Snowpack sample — Buffalo Mountain, Silverthorne, Colorado, USA (2/22/26, 2:02 PM MST)
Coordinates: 39.622, -106.113
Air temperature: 33 °F
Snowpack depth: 63 cm
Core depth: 50 cm
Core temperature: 26.6 °F
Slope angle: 11°, slope face: 116°
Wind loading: low
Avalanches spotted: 0
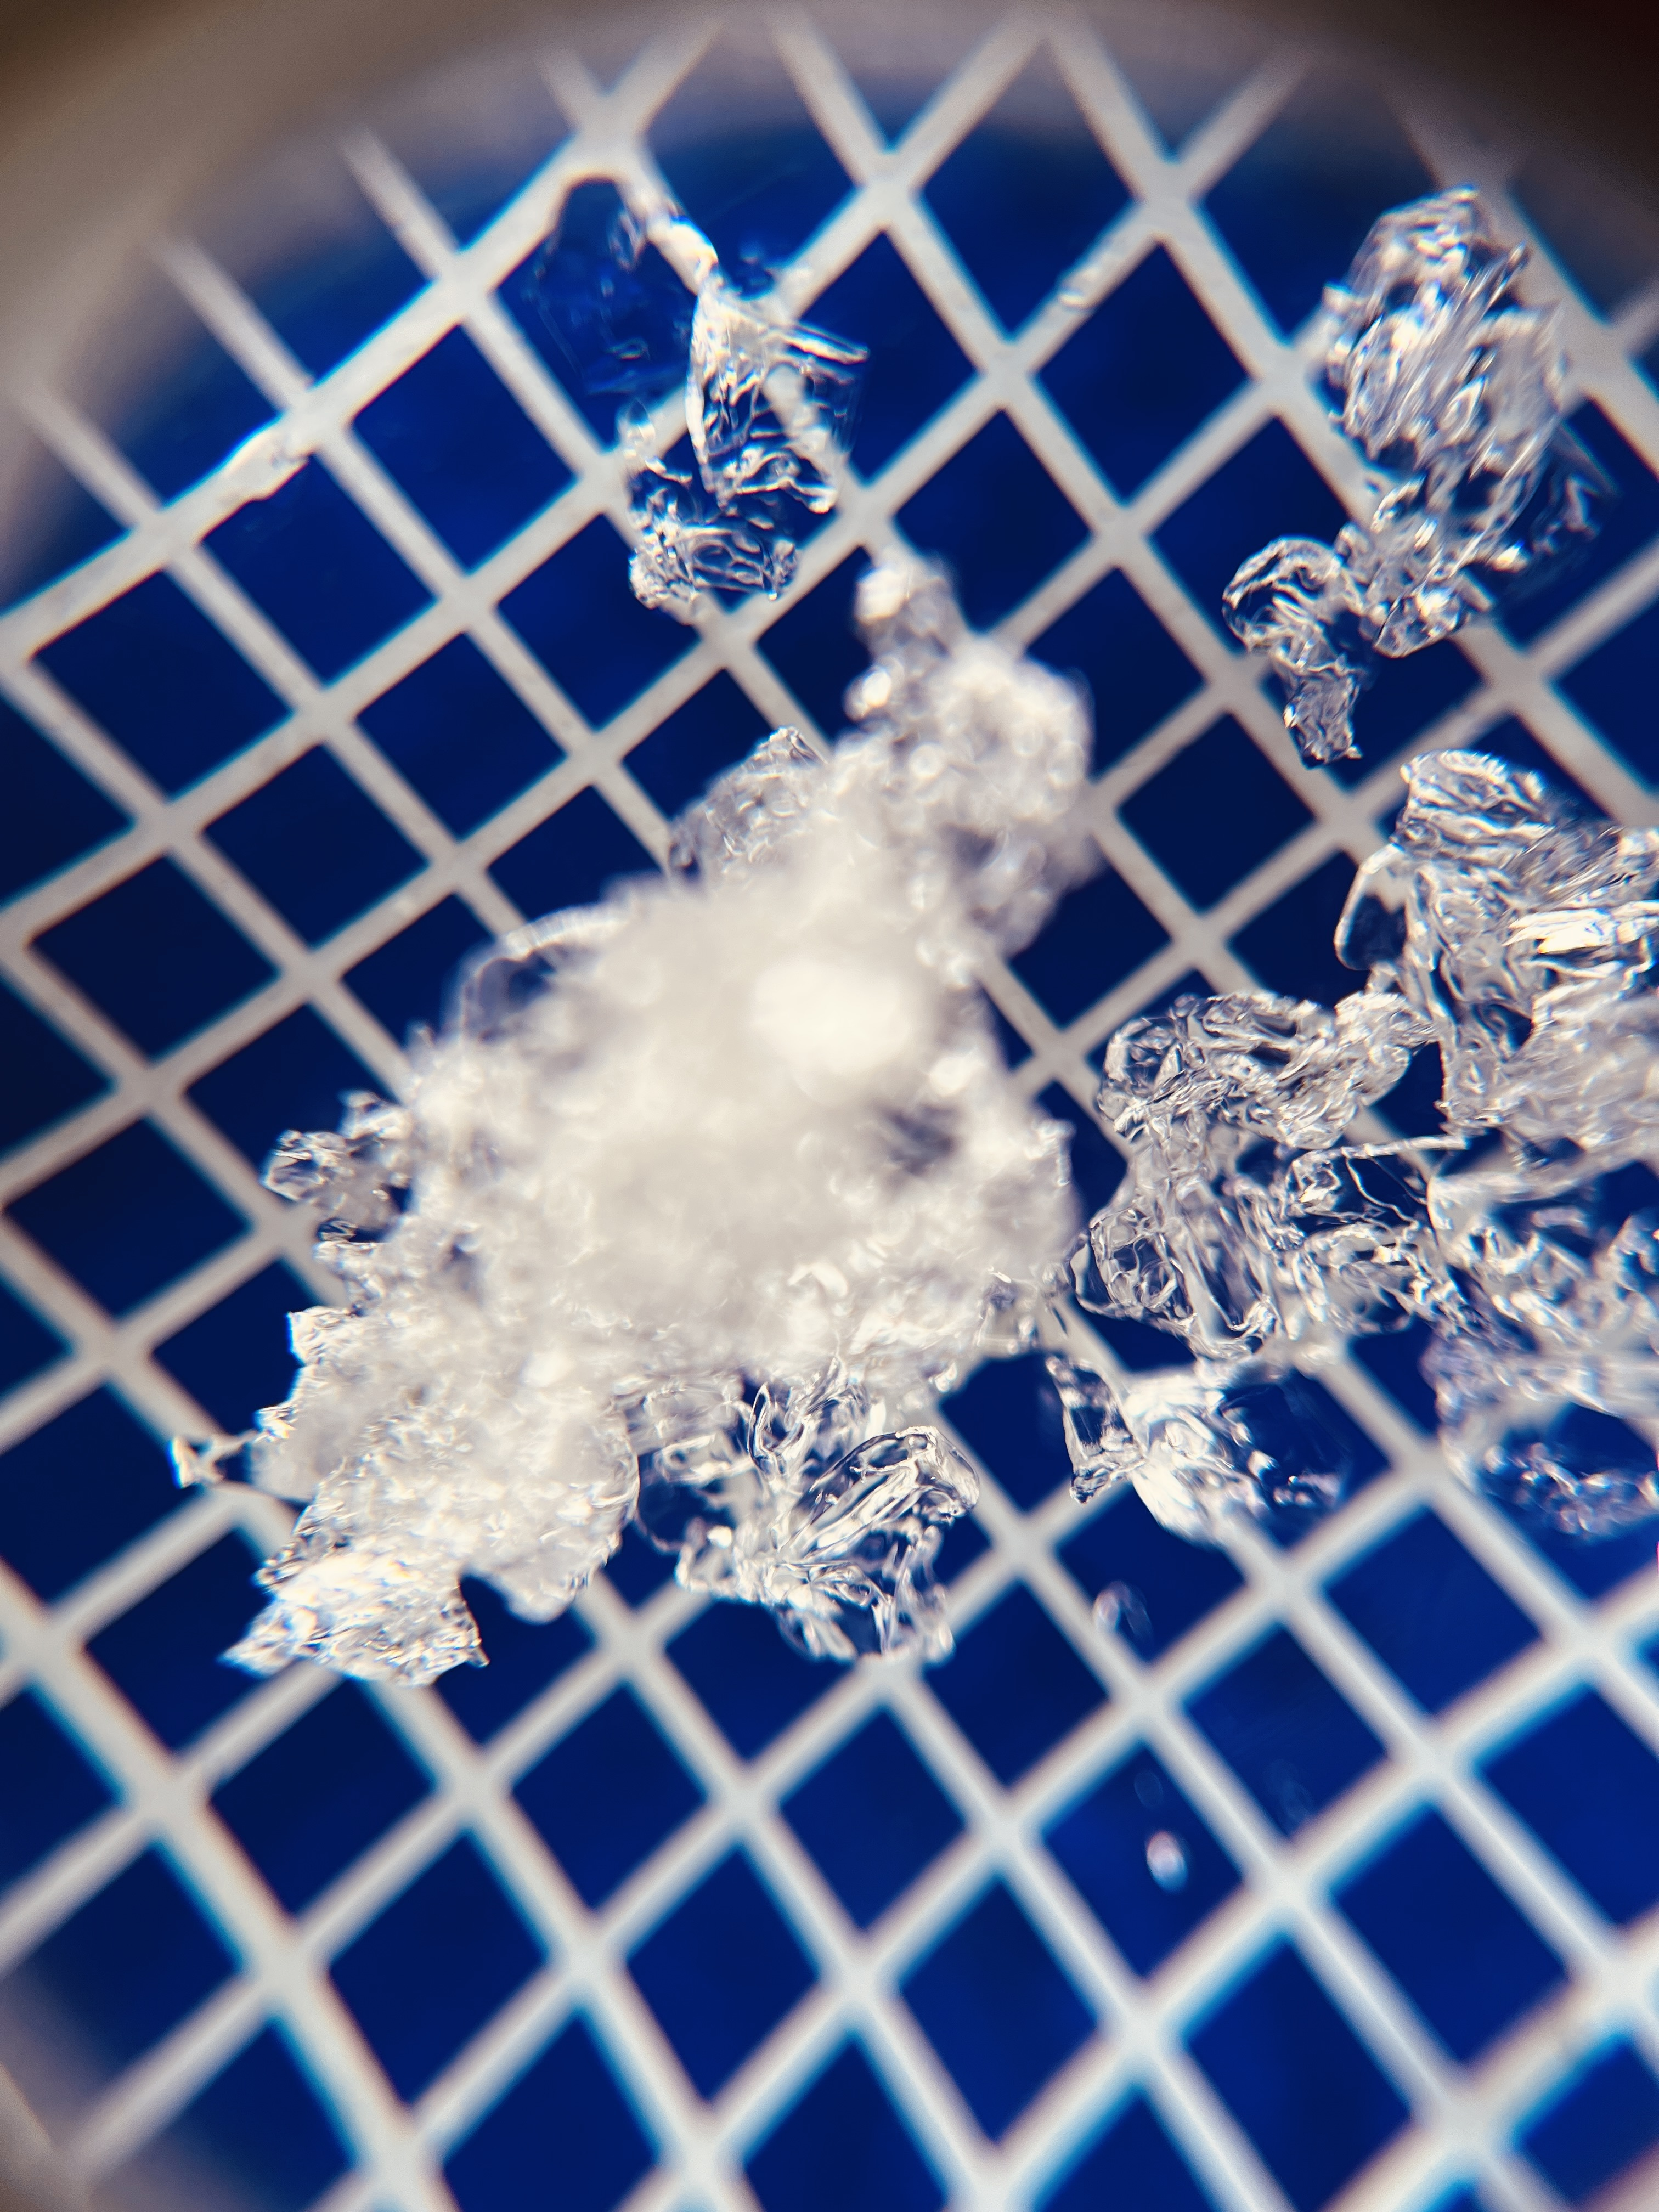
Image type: magnified_profile
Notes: In a firebreak similar to site 1, minimal wind loading with no spotted avalanches (not many faces in view though)